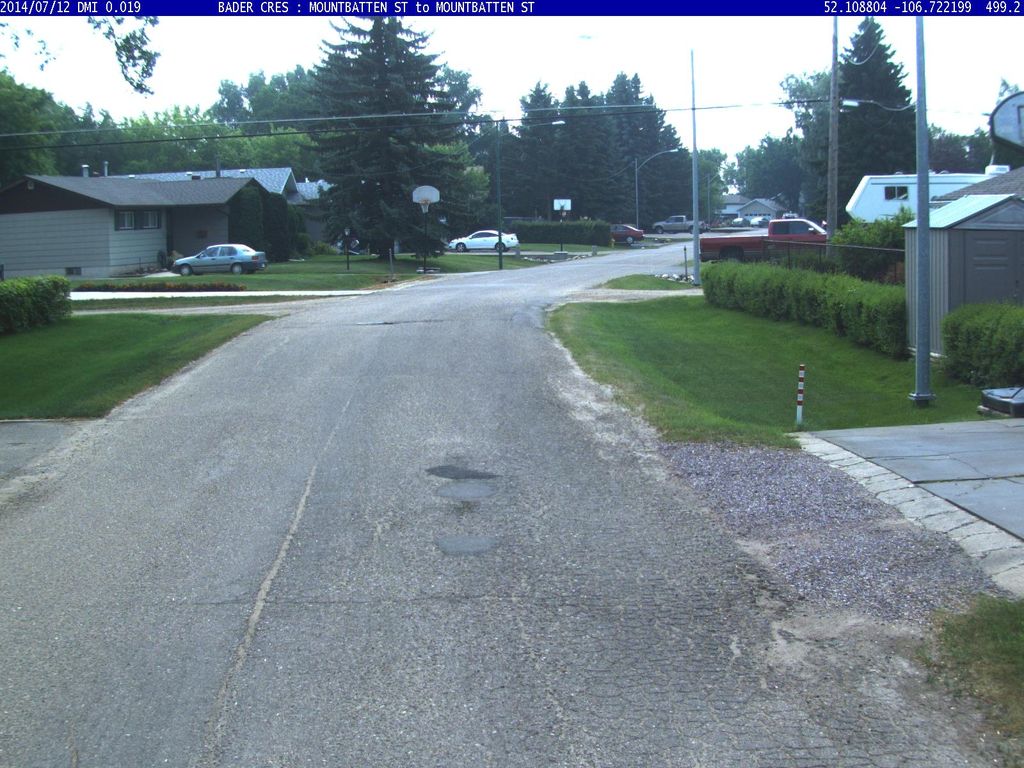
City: saskatoon